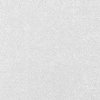
Atmospheric dust classification: dusty